Interaction volume radius: 10 \u00c5
Interaction volume height: 15 \u00c5
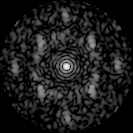
Disorder parameter: 0.6018